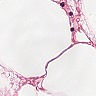
Metastatic tissue present: no